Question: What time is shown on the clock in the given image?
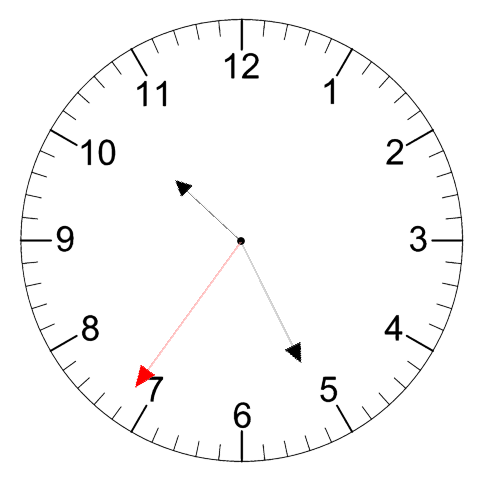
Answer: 10:25:36